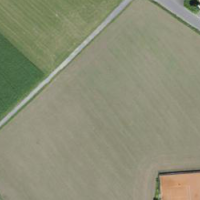
EUNIS habitat code: 52
Species observed at this site:
Echium vulgare
Medicago sativa
Daucus carota
Sonchus asper
Agrostemma githago
Fagopyrum esculentum